Current action and preconditions to check: path_clear

Your task: For each precondition in the list above, predict whether it will hold at this action.

Consider the current scene as observed from the mobile robot's camera, and analyze the predicted future states of all dynamic agents (e.g., people, animals, vehicles, or any moving entities) within the NEXT SECOND.

IMPORTANT: Only answer "very likely" if you are absolutely certain—based on strong, clear evidence—that a dynamic agent will violate the precondition in the predicted future state. Do NOT answer "very likely" for unlikely, ambiguous, or low-probability risks.

Ask yourself for each precondition: Is there a high probability, with clear and convincing evidence, that the predicted future states of any dynamic agent will interfere with the predicted future state of the currently executing action within the NEXT SECOND, causing that precondition to fail?

Assess the risk level based on these predictions. Use "likely" or "very likely" if motions create a clear risk of interference.

Use "neutral" or "improbable" if agents are nearby but their predicted paths are clearly diverging or non-conflicting.

Failure Risk Categories: "very improbable", "improbable", "neutral", "likely", "very likely"

Answer Format: Output ONLY the probability_of_failure value from these categories: "very improbable", "improbable", "neutral", "likely", "very likely"

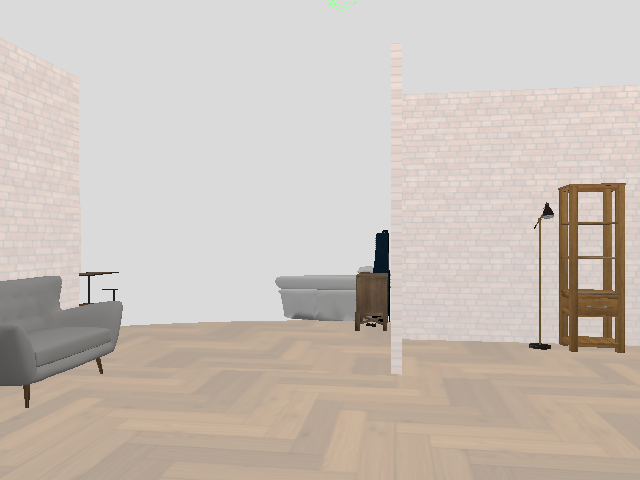

Answer: very improbable